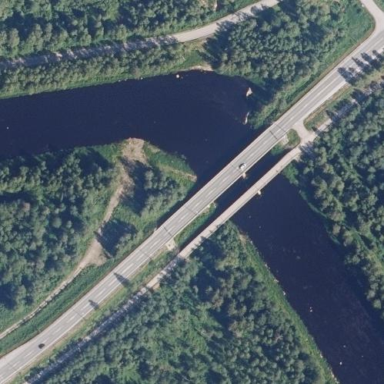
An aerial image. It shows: Man-made bridge.